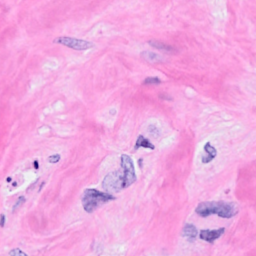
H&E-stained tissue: Breast